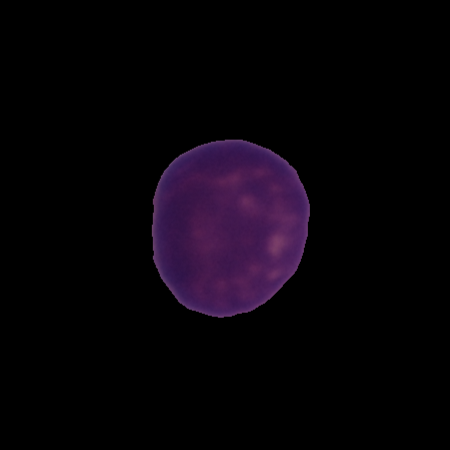
Label: healthy